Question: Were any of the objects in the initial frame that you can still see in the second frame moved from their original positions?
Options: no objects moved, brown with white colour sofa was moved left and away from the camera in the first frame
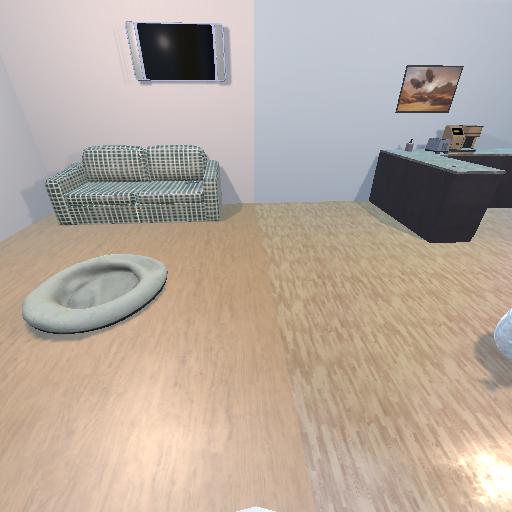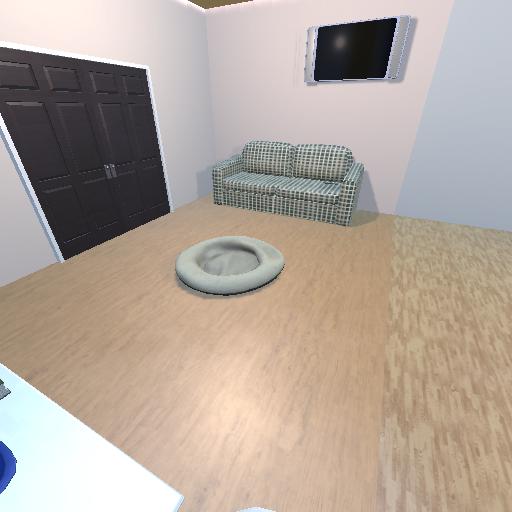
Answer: no objects moved